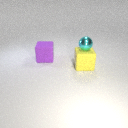
small cyan metal sphere above large yellow rubber cube